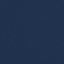
Label: SeaLake